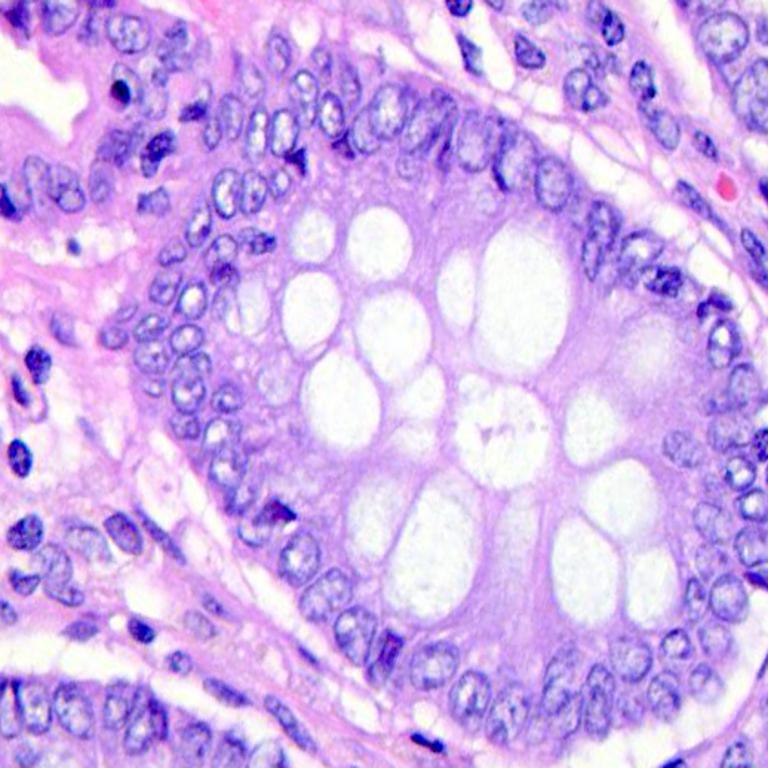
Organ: colon
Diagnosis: benign